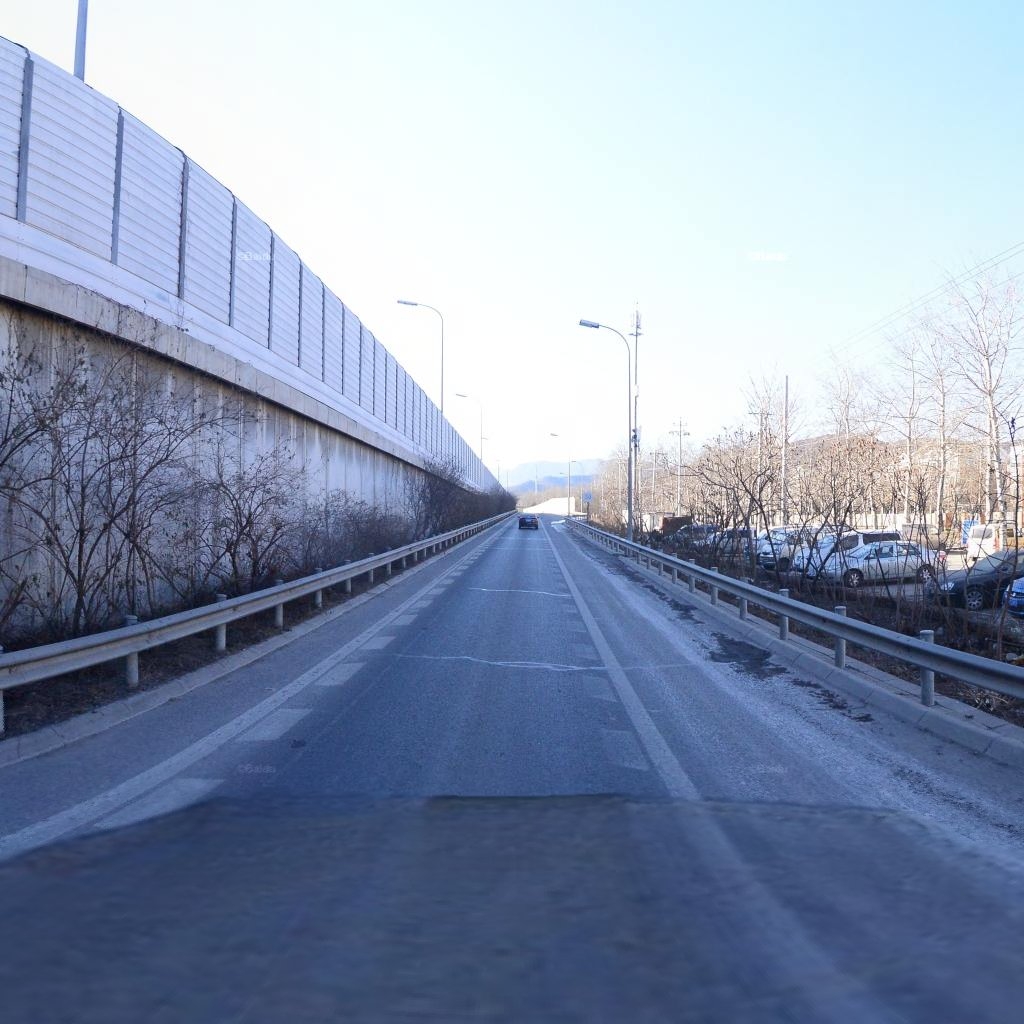
Region: Haidian
Road damage annotations: transverse patch, transverse patch